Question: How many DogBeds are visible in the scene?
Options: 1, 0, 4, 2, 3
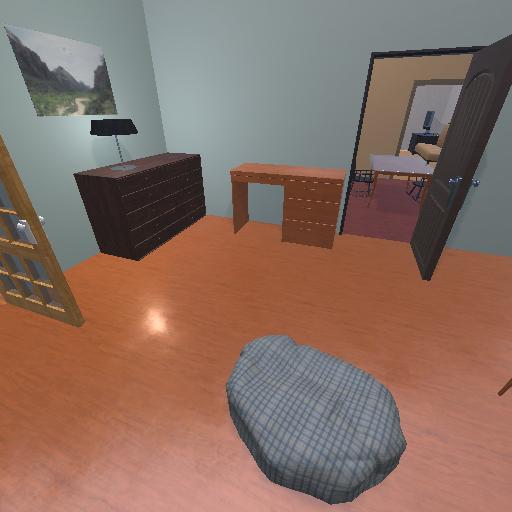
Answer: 1